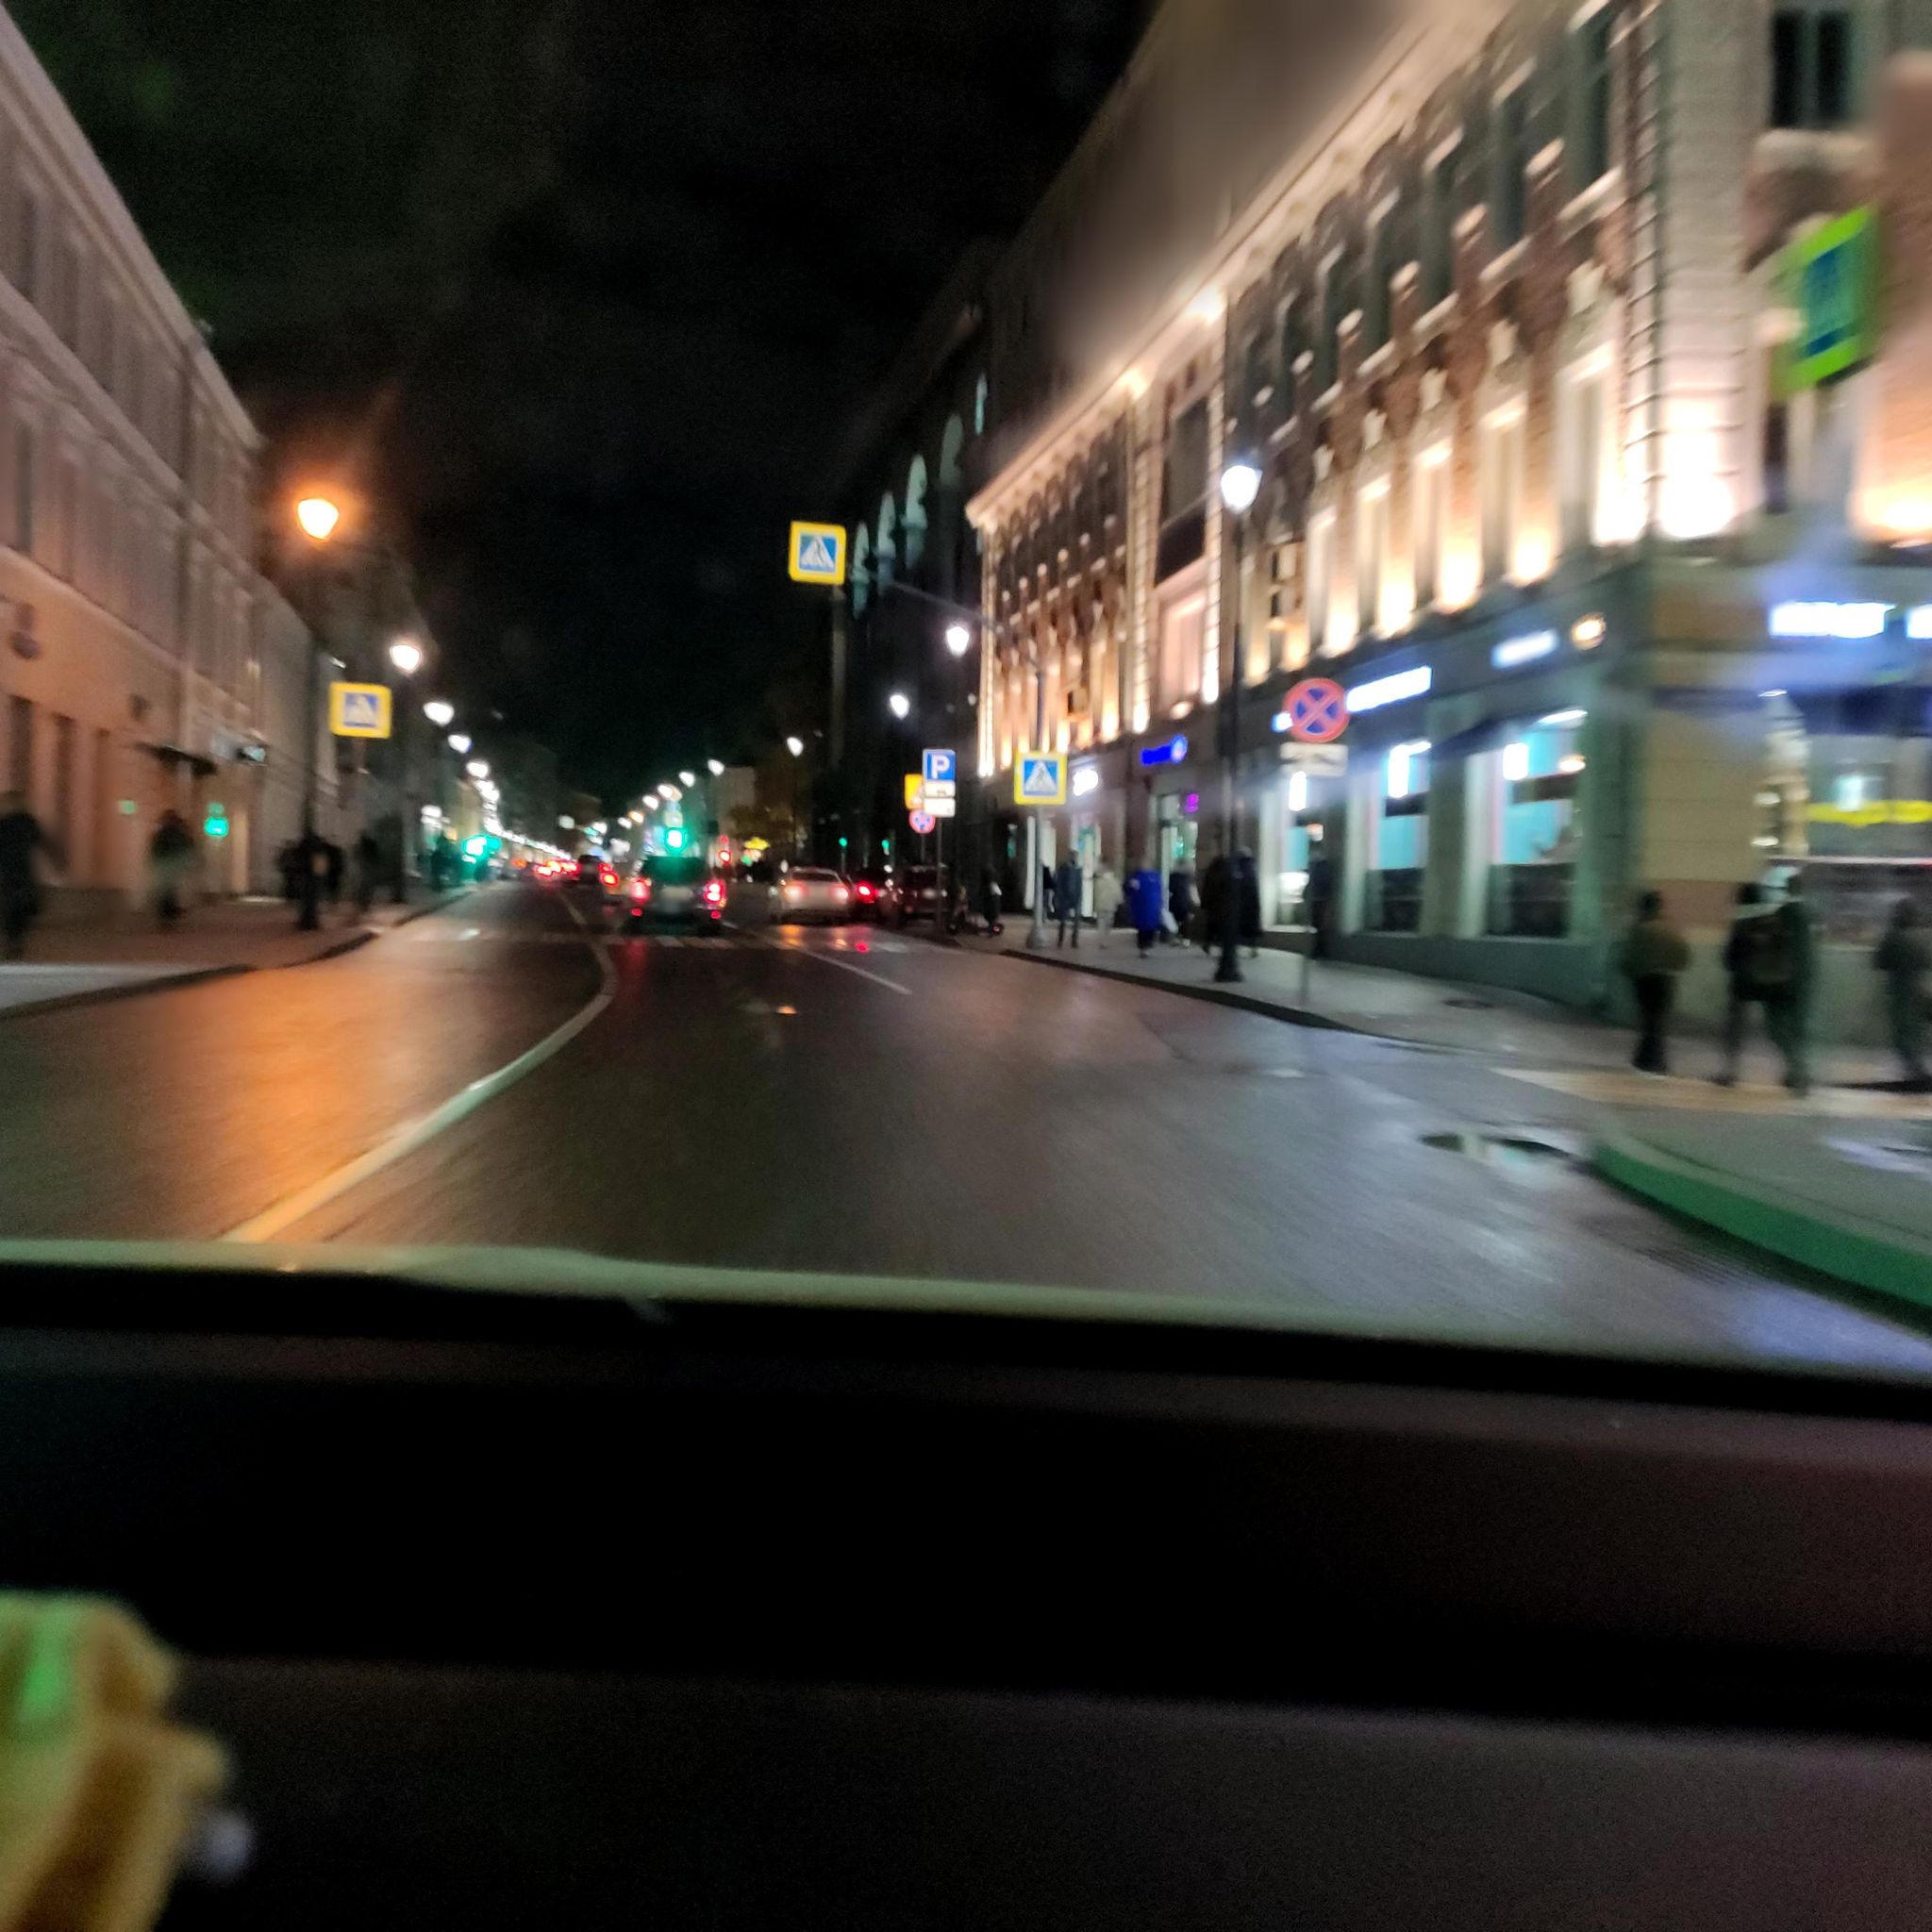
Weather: clear
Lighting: night
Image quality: slightly poor
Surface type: driving surface
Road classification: footway
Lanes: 2
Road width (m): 3.6
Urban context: urban centre
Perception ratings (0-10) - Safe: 1.03, Lively: 5.84, Beautiful: 8.76, Boring: 1.34, Depressing: 3.49, Wealthy: 6.23